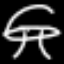
Label: mushroom